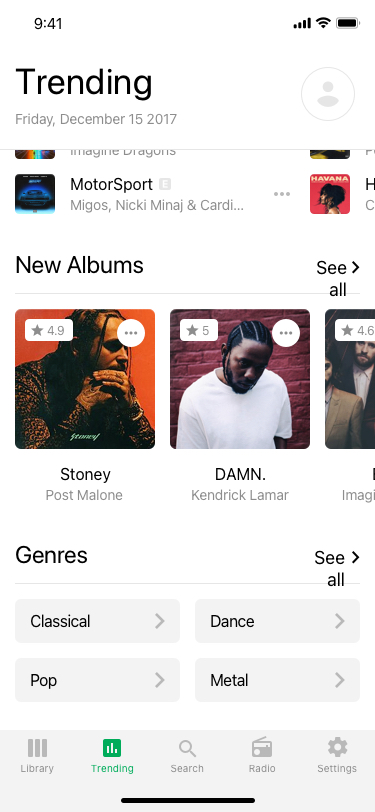
Text in this UI design:
Fata Morgana
Markul feat. Oxxxymiron
Thunder
Imagine Dragons
MotorSport
Migos, Nicki Minaj & Cardi…
Perfect Duet
Ed Sheeran & Beyonce
Rockstar
Post Malone feat. 21 Savage
Havana
Camila Cabello feat. Young…
New Albums
See all
4.9
Stoney
Post Malone
5
DAMN.
Kendrick Lamar
4.6
Evolve
Imagine Dragons
Genres
See all
Classical
Pop
Dance
Metal
Trending
Friday, December 15 2017
KK
9:41 AM
Settings
Radio
Search
Trending
Library